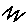
Label: zigzag